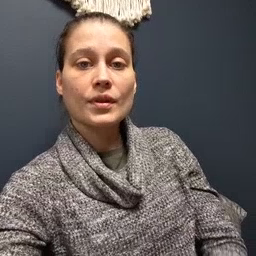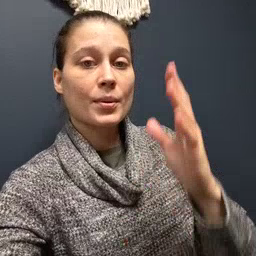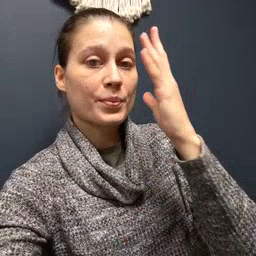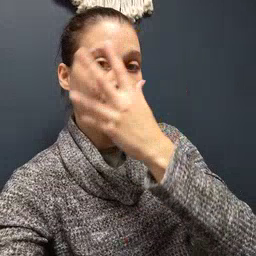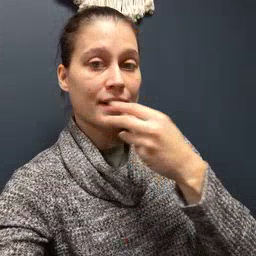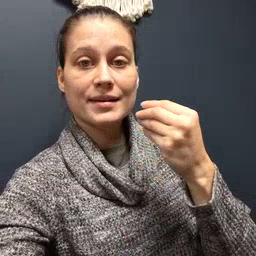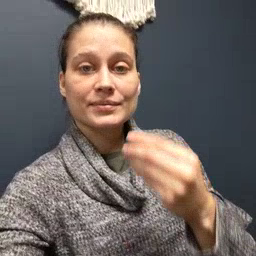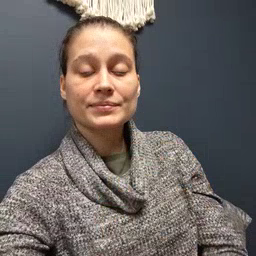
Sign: pretty